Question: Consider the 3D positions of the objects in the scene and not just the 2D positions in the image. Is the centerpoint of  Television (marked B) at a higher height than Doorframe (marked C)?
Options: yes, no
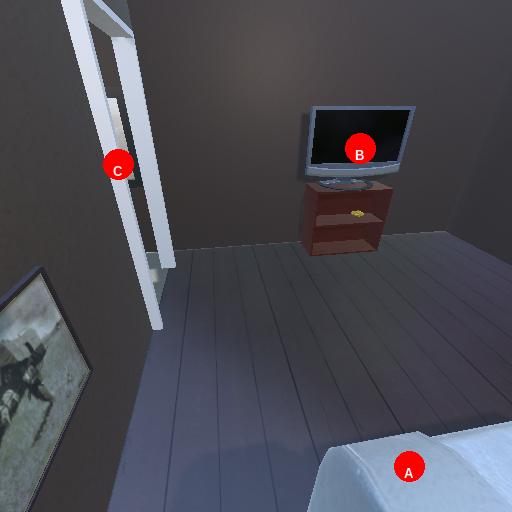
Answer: yes